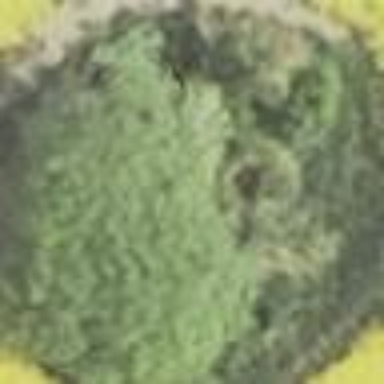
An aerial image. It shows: Forest area.